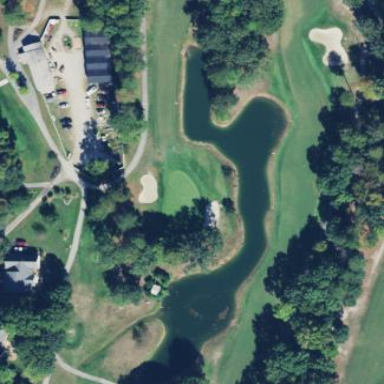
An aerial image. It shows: Water hazard on golf course. The hazard is natural water feature.